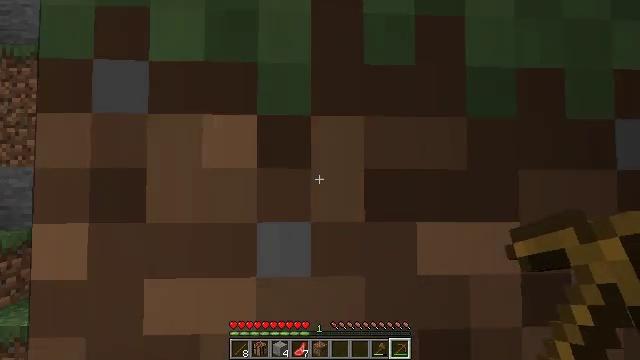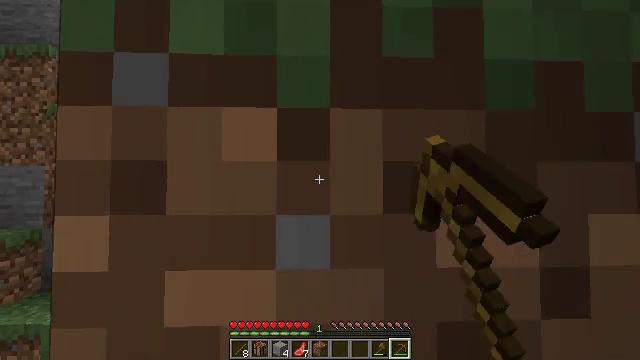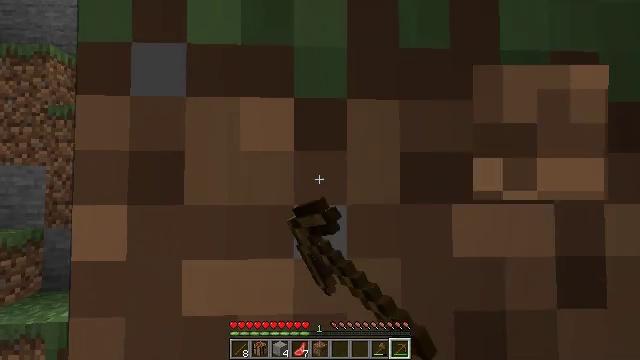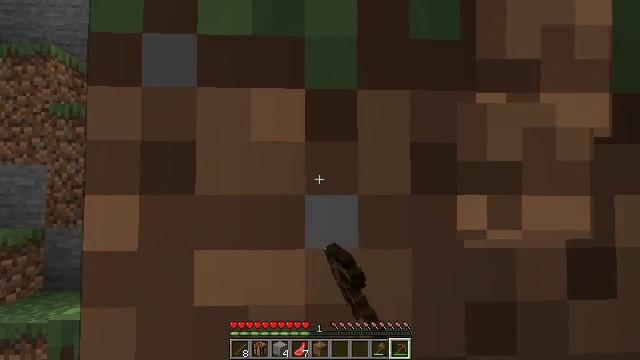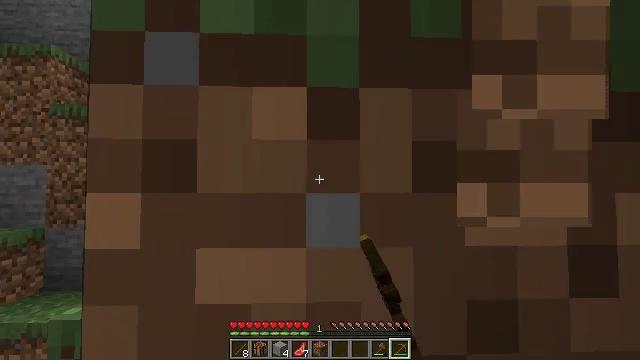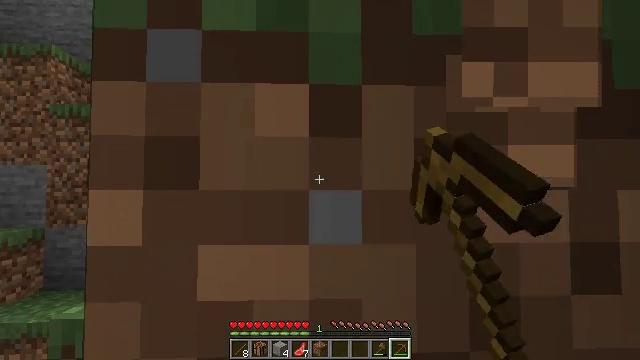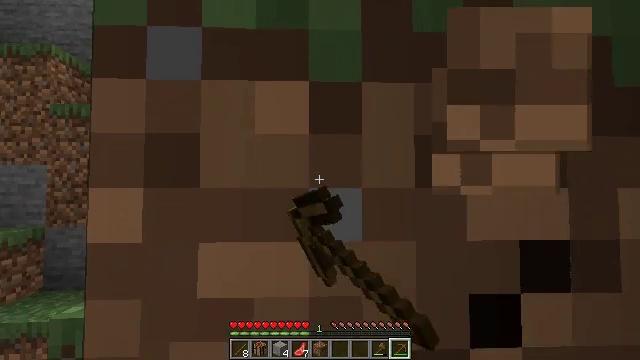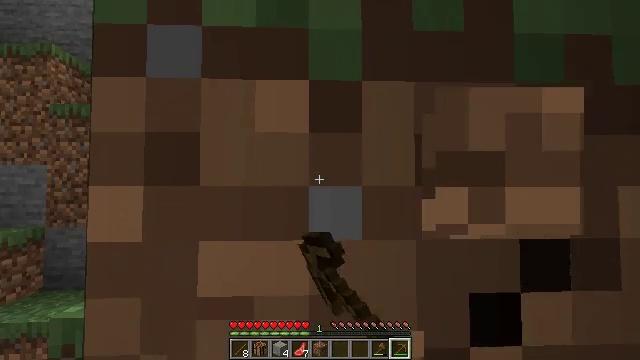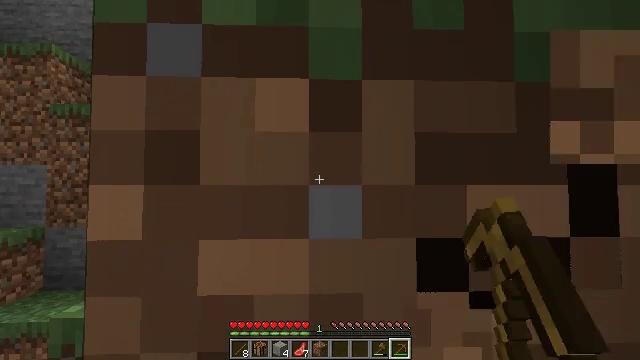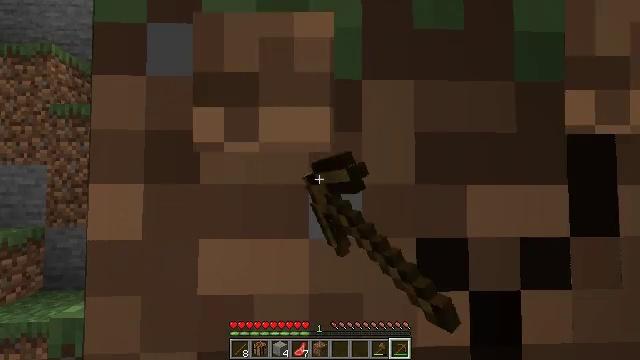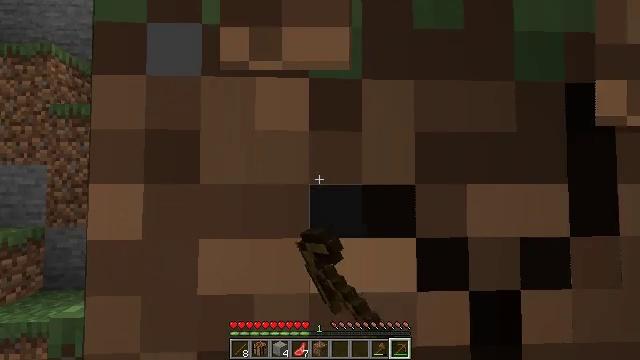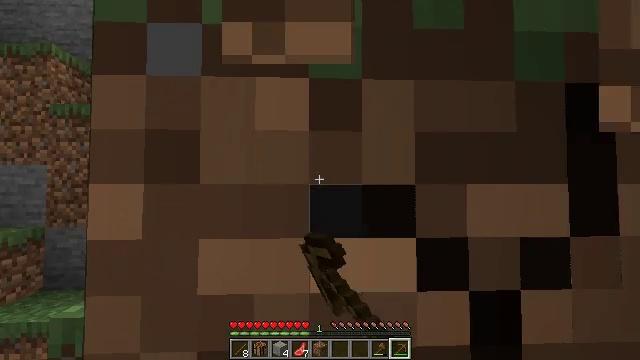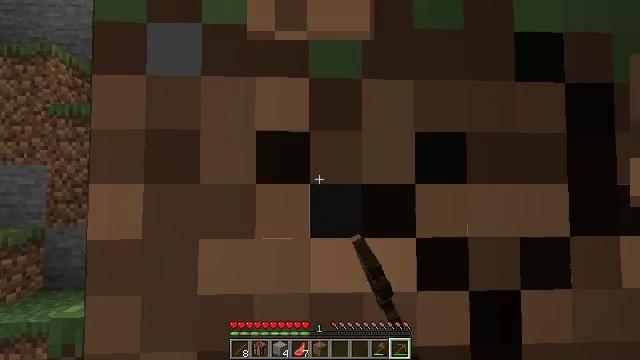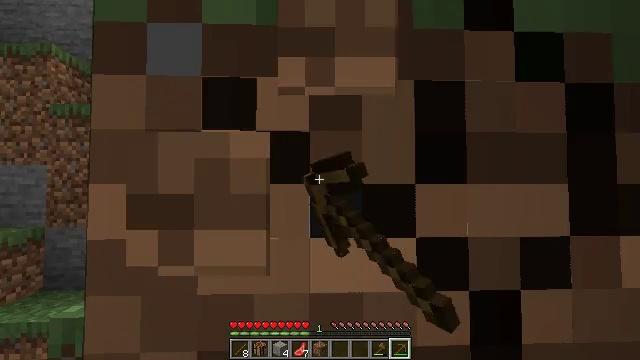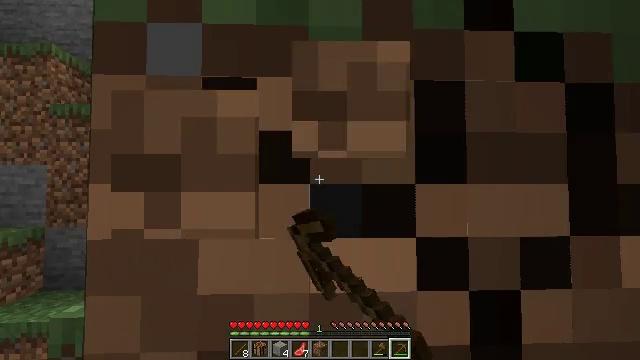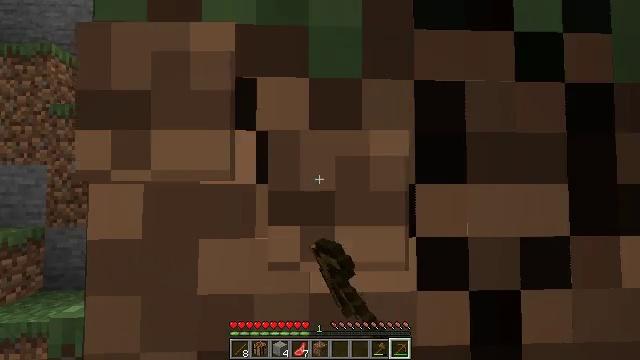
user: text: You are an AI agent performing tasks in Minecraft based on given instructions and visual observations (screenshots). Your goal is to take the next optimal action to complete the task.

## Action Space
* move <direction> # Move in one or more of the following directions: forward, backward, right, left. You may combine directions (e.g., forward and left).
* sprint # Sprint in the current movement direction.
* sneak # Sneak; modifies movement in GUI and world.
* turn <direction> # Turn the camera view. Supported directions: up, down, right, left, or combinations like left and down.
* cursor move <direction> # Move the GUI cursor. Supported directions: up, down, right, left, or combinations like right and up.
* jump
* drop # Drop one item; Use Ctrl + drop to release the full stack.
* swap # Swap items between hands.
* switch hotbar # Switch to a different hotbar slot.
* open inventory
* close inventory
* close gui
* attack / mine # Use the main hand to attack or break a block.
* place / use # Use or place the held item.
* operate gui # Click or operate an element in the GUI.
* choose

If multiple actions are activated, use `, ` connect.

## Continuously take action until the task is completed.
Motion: motion action
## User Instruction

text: Harvest grass block to clear the area.
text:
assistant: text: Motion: attack / mine
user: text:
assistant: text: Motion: attack / mine
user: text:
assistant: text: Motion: attack / mine
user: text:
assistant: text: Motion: attack / mine
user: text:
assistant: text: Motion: attack / mine
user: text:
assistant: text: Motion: attack / mine
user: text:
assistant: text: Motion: attack / mine
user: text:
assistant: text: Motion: attack / mine
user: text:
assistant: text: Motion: attack / mine
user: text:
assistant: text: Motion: attack / mine
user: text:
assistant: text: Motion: attack / mine
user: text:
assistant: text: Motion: attack / mine
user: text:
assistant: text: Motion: attack / mine
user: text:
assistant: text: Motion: attack / mine
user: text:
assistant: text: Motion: attack / mine
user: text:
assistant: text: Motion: attack / mine
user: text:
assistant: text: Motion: turn right and up, attack / mine
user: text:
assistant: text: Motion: turn right and up, attack / mine
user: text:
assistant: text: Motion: turn right and up, attack / mine
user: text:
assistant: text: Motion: turn right and up, attack / mine
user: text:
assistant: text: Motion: attack / mine
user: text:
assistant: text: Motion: attack / mine
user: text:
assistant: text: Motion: attack / mine
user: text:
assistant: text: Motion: move forward, attack / mine, jump
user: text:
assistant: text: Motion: move forward, attack / mine, jump
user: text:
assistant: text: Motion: move forward, attack / mine, jump
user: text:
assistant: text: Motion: move forward, jump
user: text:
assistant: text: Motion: move forward, jump
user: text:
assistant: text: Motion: move forward
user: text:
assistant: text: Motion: move forward